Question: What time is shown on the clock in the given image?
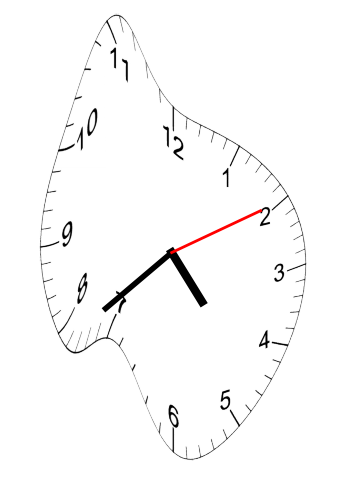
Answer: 04:38:10